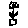
Label: flower